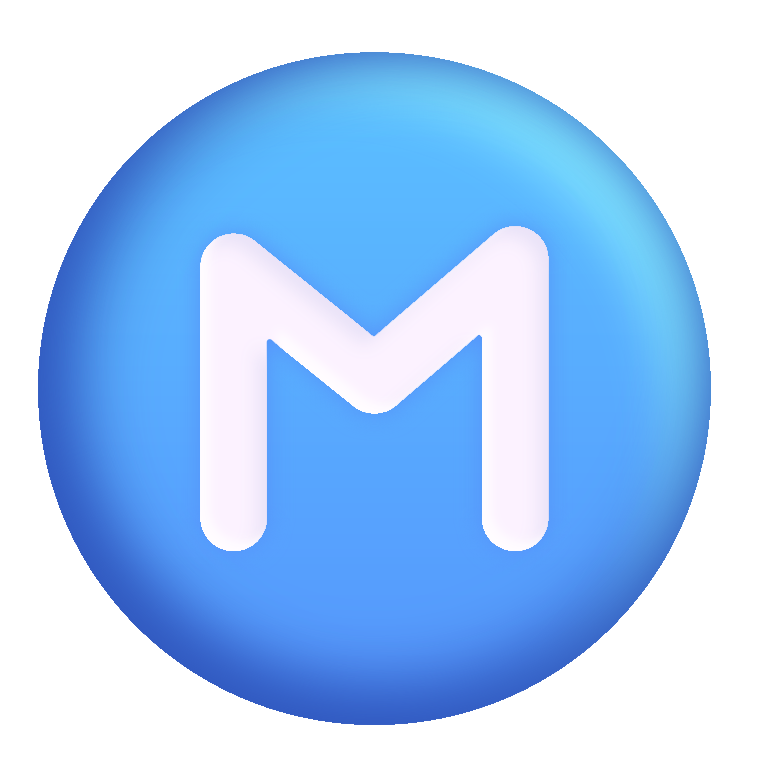
circled m color